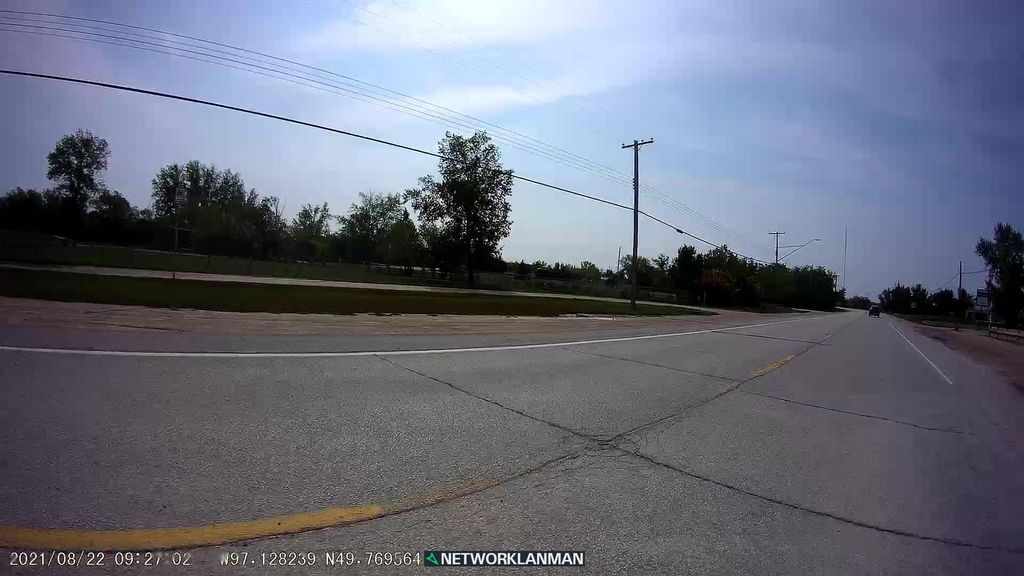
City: winnipeg